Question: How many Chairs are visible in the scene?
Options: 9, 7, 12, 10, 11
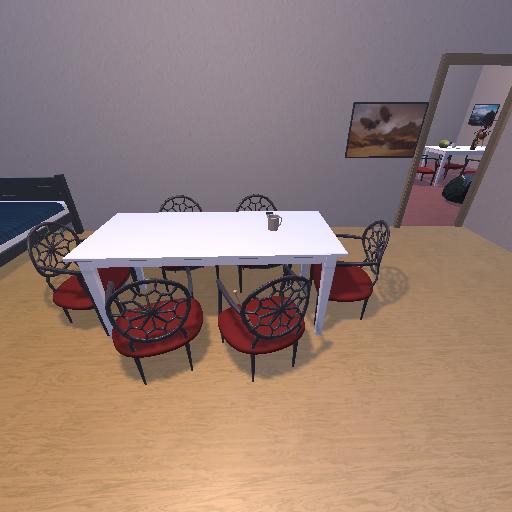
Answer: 9